Question: I am using excel 2010 and retrieving data from SQL analysis service.
When I refresh the data from excel , rows become dynamics as it is bind to external datasource. I am adding a seperate columns with formula for summing total amount.
With increment or decrement of rows in excel , alignment of custom columns goes out.
How can I resolve this problem that summing of values become dynamic with adding and removal of rows ?
How to write a macro for doing this task ?
This what i am trying , but i am getting the following error :
'''
Public Sub ProcessData()
Dim i As Long
Dim iLastRow As Long
Dim iStart As Long
With Sheet1
iLastRow = .Cells(.Rows.Count, "D").End(xlUp).Row
iStart = 5
For i = 1 To iLastRow + 1
If .Cells(i, "C").Value <> "" And .Cells(i, "B").Value <> "" Then
.Cells(i, "D").Value =
Application.Sum(.Range(.Cells(iStart, "C").Value + .Cells ( iStart, "B").Value))
iStart = i + 1
End If
Next i
End With
End Sub
'''

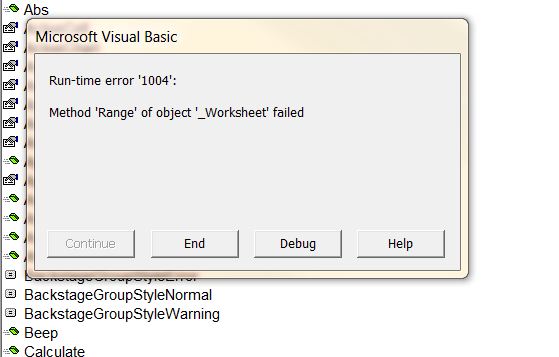
Answer: When you create a connection to a database (or other data source) formulas place in columns next to the imported data are adjusted on refresh to cope with this excat issue. These formulas will typically be in the form '=SomeFunction([@ColumnName], ...)'
Likewise Sums of the form '=SUM(ConnectionName[ColumnName])' will automatically be right when the connection is refreshed